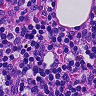
Metastatic tissue present: no